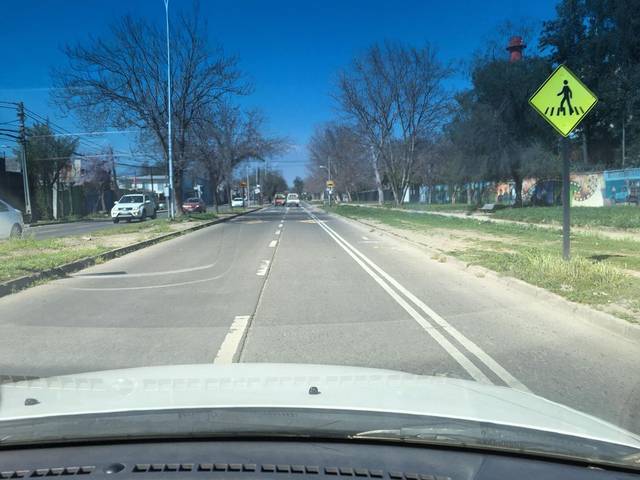
Region: Chile
Coordinates: -33.416, -70.689